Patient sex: M
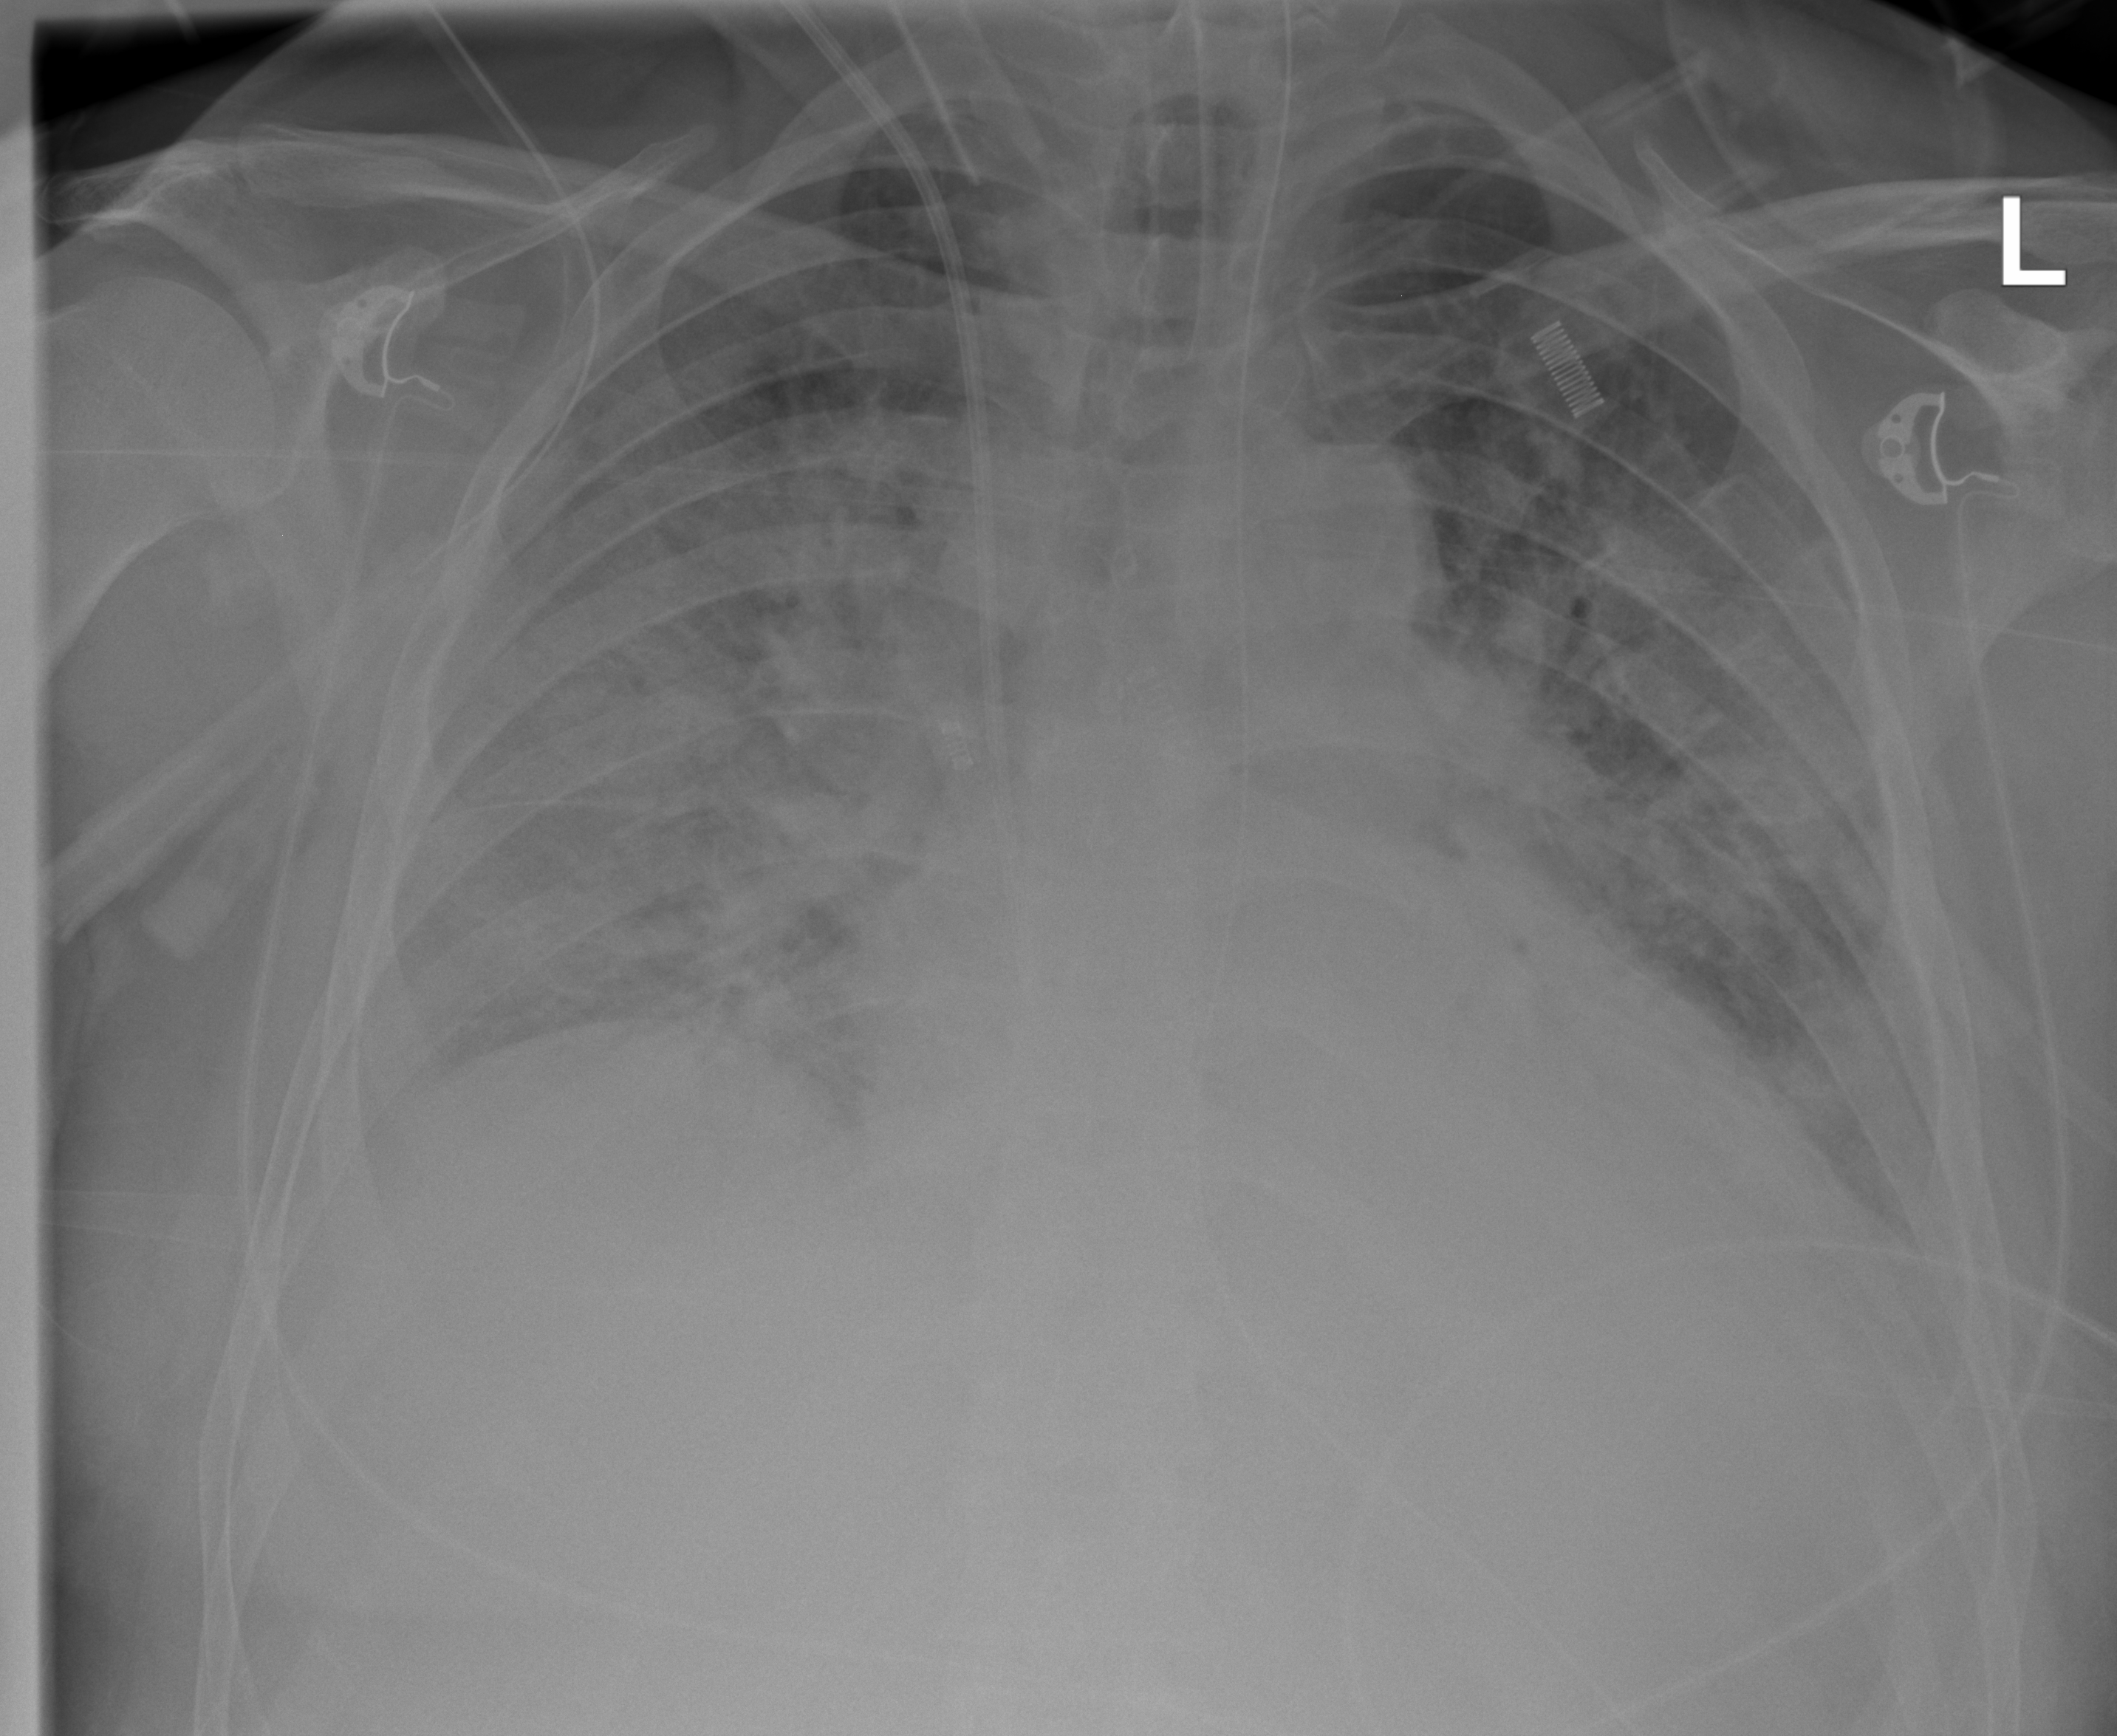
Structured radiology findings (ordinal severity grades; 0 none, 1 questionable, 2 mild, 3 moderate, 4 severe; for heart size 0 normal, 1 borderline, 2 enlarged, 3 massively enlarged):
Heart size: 2
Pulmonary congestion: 0
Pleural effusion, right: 2
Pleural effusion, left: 2
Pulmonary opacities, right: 4
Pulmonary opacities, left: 3
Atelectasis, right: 3
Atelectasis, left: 3